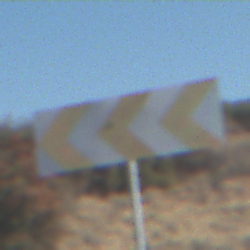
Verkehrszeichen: RichtungstafelnInKurvenGrossRechts
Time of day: Midday
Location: Outdoor (Nature)
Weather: Clear
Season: NotSpecified
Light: Natural